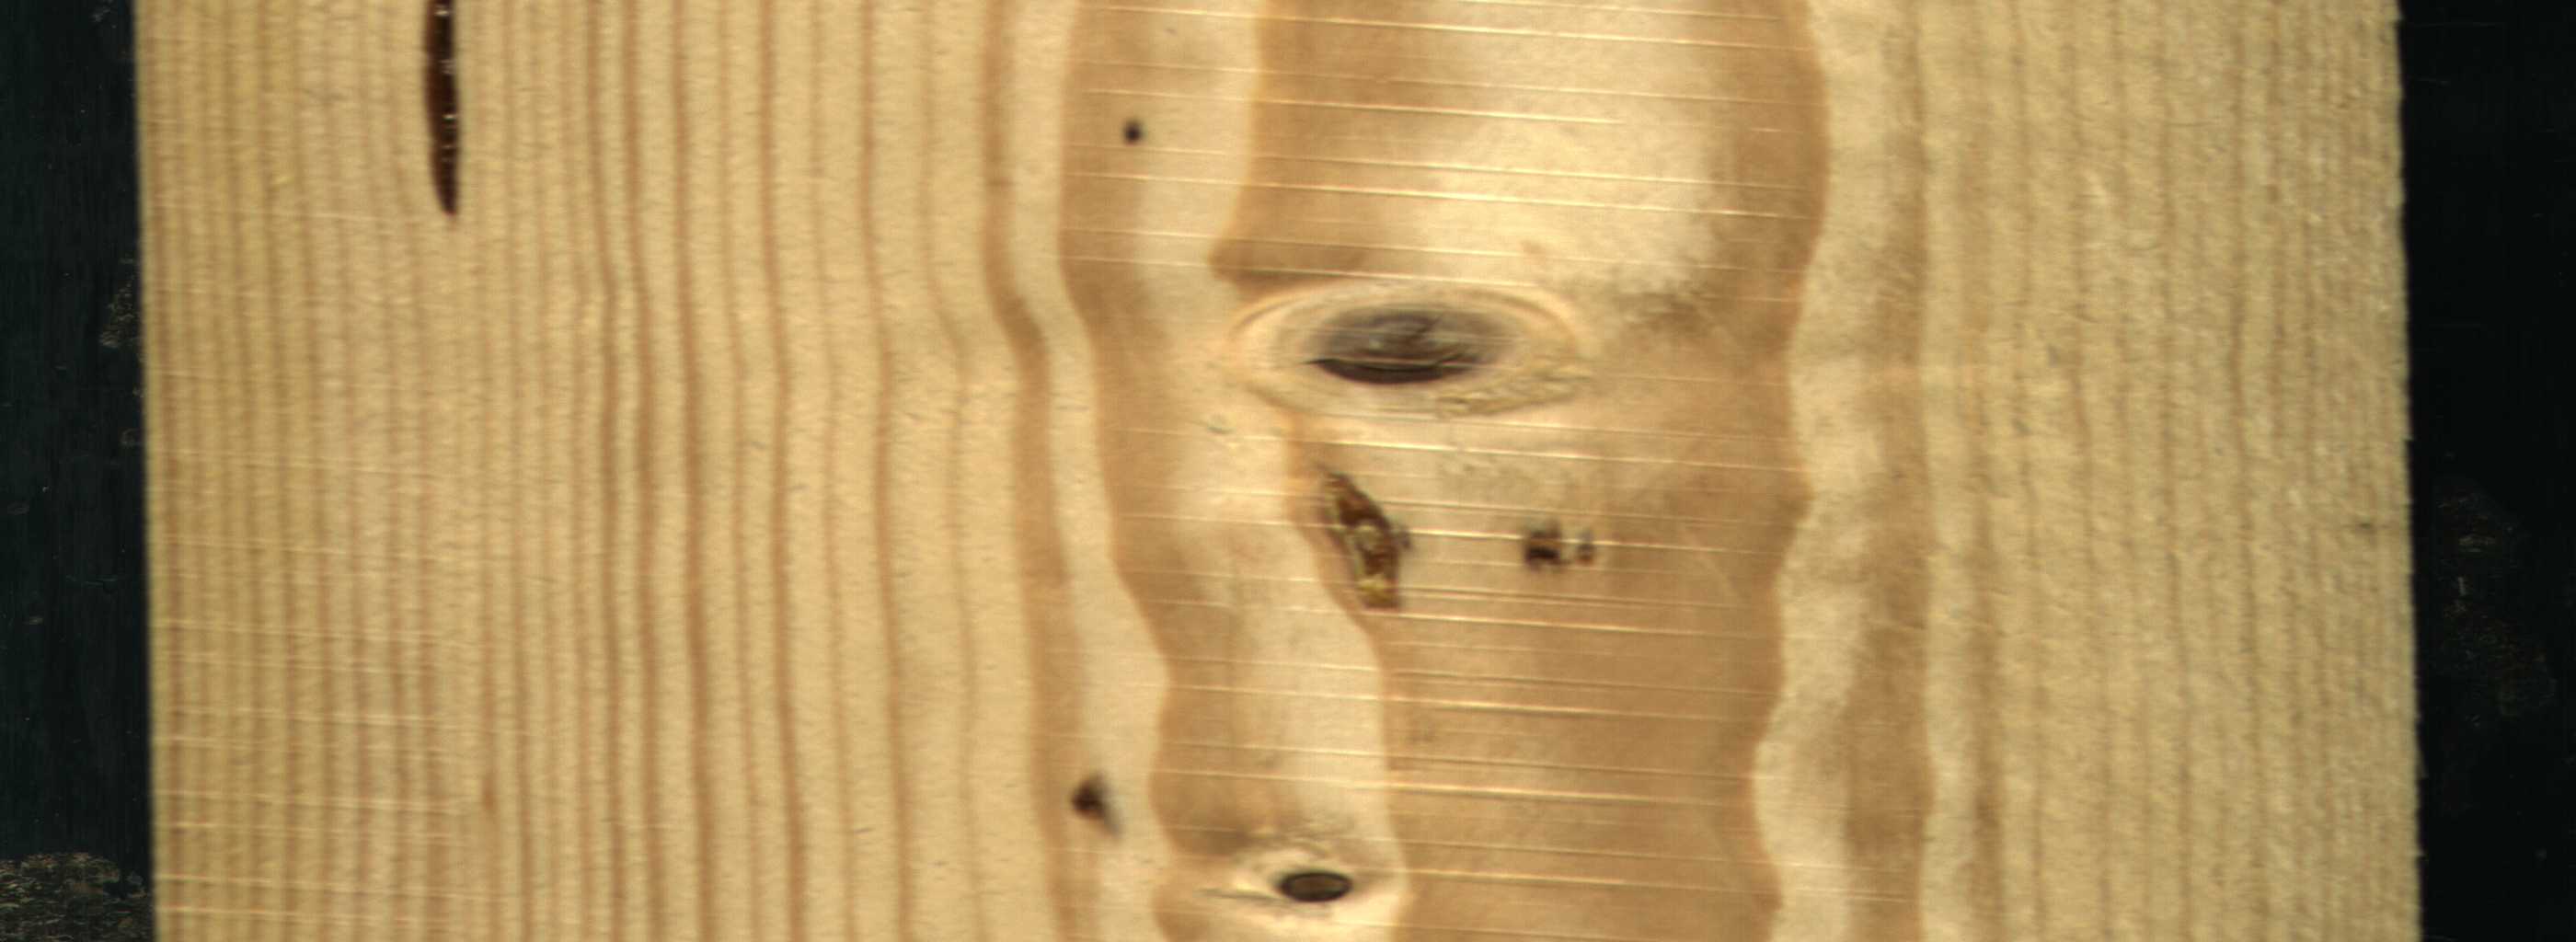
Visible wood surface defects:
resin
resin
resin
resin
Dead_Knot
Live_Knot